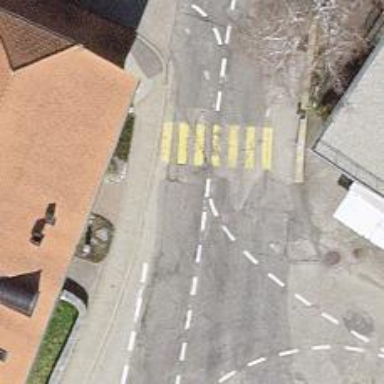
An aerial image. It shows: Marked crossing on the road.